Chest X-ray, PA view. Patient: 42 years old, sex M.
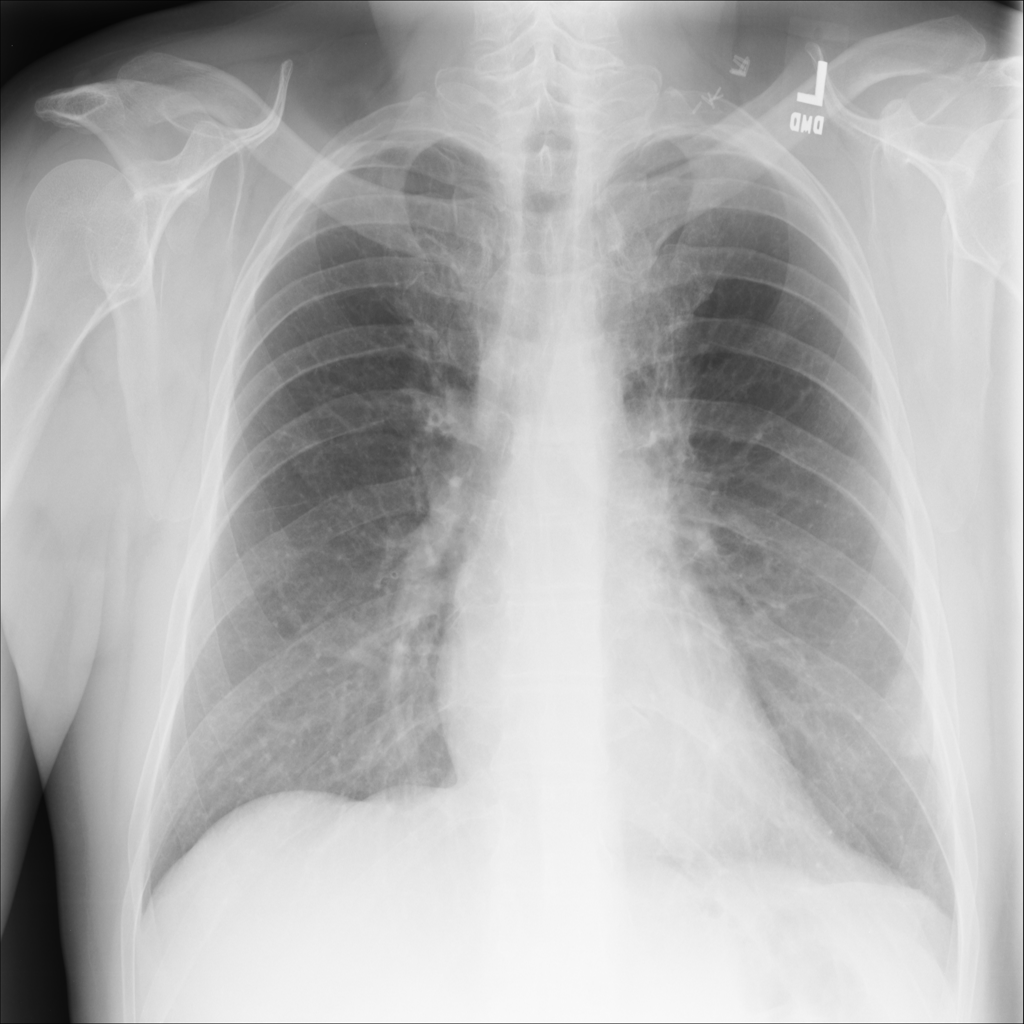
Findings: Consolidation